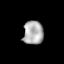
Tissue: lung
Cell type: Epithelial cells
Senescence score: 0.1822
Nuclear area (px): 472
Mean DAPI intensity: 172.856